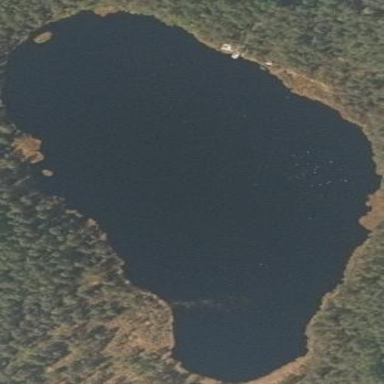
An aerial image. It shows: Lake with natural water.